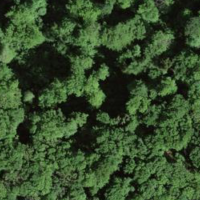
EUNIS habitat code: 41
Species observed at this site:
Melittis melissophyllum
Allium oleraceum